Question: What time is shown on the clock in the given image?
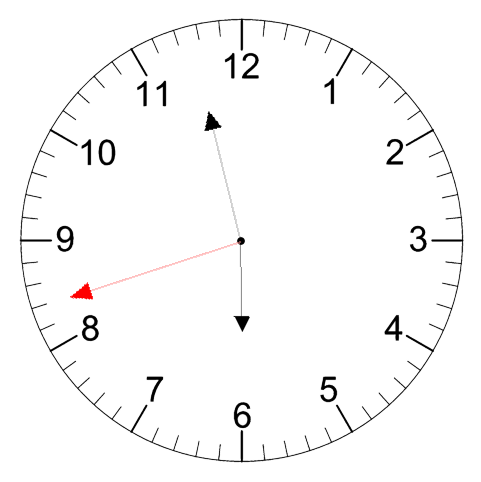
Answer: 05:57:42